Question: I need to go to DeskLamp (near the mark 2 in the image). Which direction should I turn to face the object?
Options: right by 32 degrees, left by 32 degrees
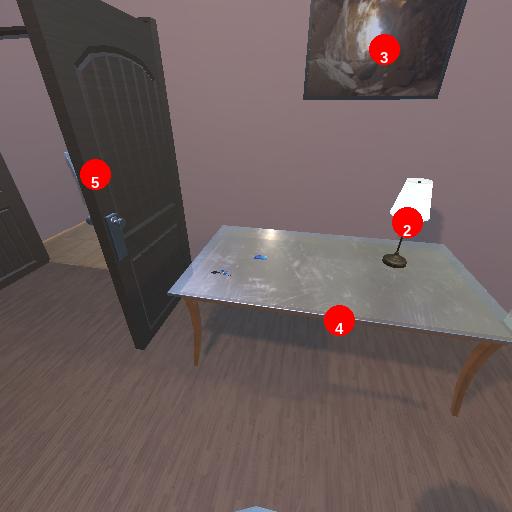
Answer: right by 32 degrees